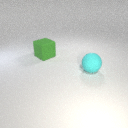
large green rubber cube behind large cyan rubber sphere